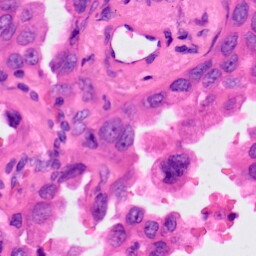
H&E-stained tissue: Lung